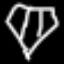
Label: diamond